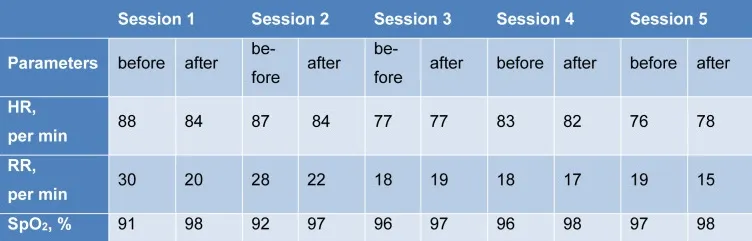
Dynamics of changes in HR, RR, SpO2, % during Xe/O2 gas mixture therapy.
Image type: chart (chart)